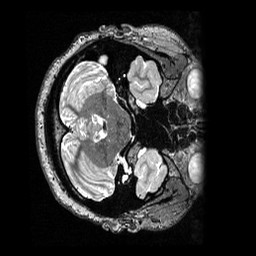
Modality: T2w
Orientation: axial
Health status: healthy
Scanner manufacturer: siemens
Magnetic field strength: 3 T
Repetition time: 3.2 s
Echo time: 0.565 s